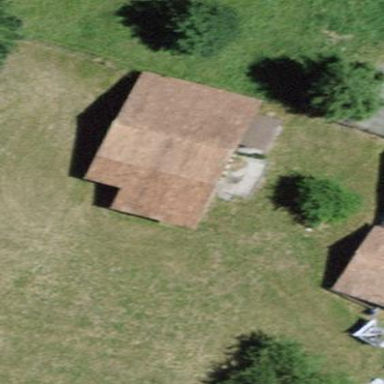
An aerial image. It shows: Barn.